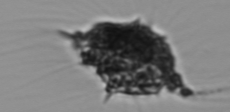
Label: Dictyocha